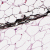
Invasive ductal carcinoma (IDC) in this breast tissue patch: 0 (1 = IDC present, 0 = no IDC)